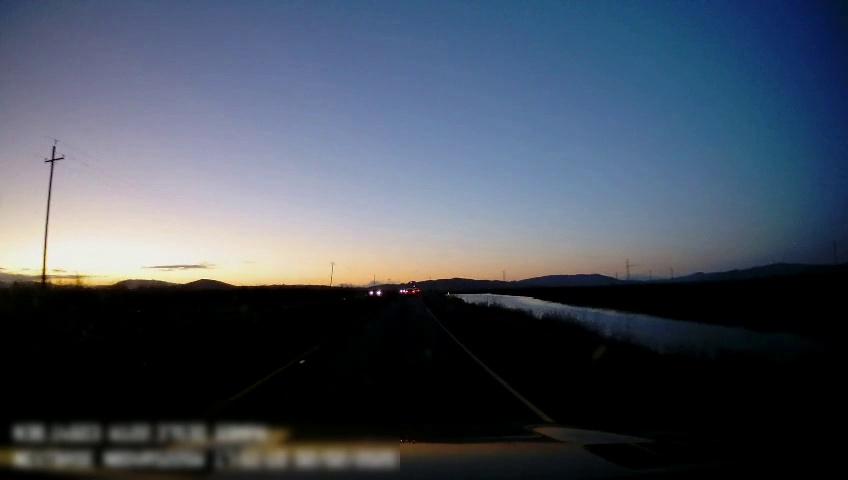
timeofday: Dusk/Dawn/Twilight
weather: Sunny
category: Drivable Space
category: Vehicles | Car
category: Vehicles | SUV
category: Lanes | Current Lane
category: Lanes | Current Lane